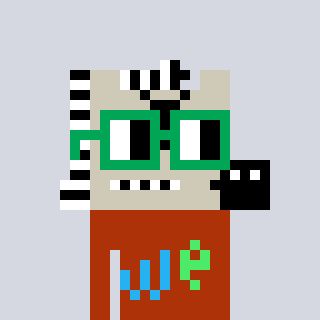
a pixel art character with square green glasses, a zebra-shaped head and a hotbrown-colored body on a cool background